Question: I'm having some difficulty getting the transparent bits of my png image that I'm using to replace the default status bar to be rendered as transparent in iOS 4.3. At the moment they are coming up black.
Here is the code I'm using to draw my image:
'''
@implementation UINavigationBar (BackgroundImage)
- (void)drawRect:(CGRect)rect
{
UIImage *image = nil;
switch(self.tag)
{
case HeaderBG_Logo:
image = [UIImage imageNamed: @"top_bar_logo.png"];
break;
case HeaderBG_Plain:
image = [UIImage imageNamed: @"top_bar.png"];
break;
}
if(image != nil)
{
[image drawInRect:CGRectMake(0, 0, self.frame.size.width, self.frame.size.height)];
}
}
@end
'''
Here is a side by side comparison of the same app running in the simulator in ios4.3 and ios5 (the image has a drop shadow as its bottom border):

As an aside, the 4.3 background image doesn't seem to be rendered as tall as the 5.0 one either.
I've tried setting the 'UINavigationBar' to opaque / setting its background color to 'clearColor'. None of that worked. :(
Can anyone help?
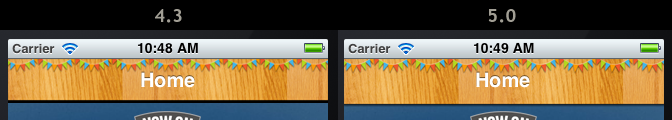
Answer: I ended up using the solution from <URL> to add a shadow to the 'UINavigationBar' instead.